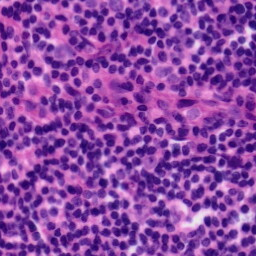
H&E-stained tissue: Tonsil